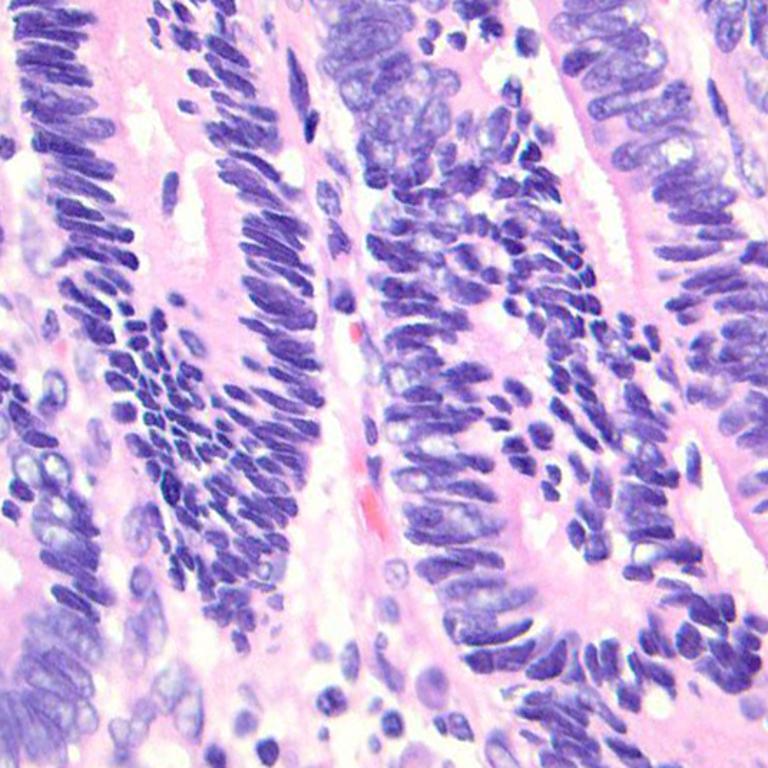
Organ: colon
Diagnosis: adenocarcinomas